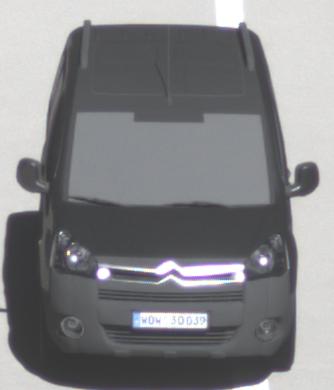
Make: Citroen
Model: Berlingo Kombi VTi 120
Detailed model: Berlingo (II) Kombi
Model produced from: 2009/12
Model produced until: 2012/03
Doors: 5
Color: gray
Road condition: dry road
Daytime: midday
Contrast: high contrast